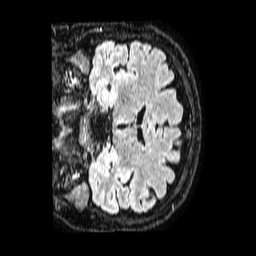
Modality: FLAIR
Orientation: coronal
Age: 50
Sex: male
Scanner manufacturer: philips
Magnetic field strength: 1.5 T
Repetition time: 4.8 s
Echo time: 0.3 s